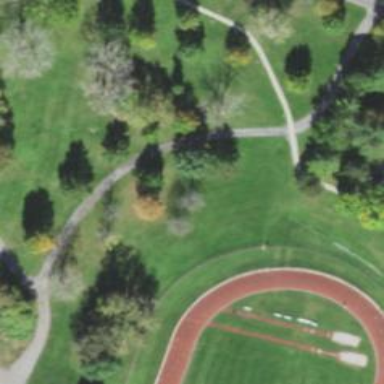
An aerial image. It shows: Disc golf hole.